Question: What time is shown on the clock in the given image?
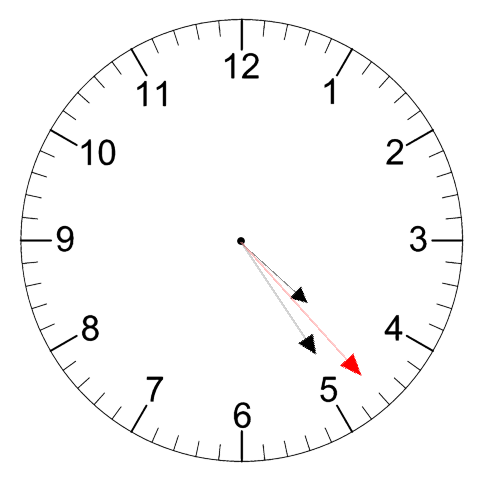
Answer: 04:24:23